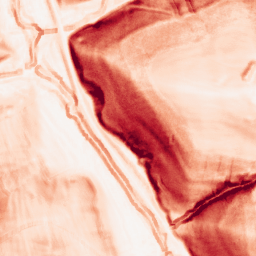
Category: morphological
Decomposition family: morphological_gradient
Decomposition parameters: size: 5
shape: square
Upsampling method: regularized
Upsampling parameters: scale: 4
lambda_reg: 0.001
Upsampling scale: 4